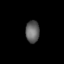
Tissue: lung
Cell type: Endothelial cells
Senescence score: 0.5454
Nuclear area (px): 296
Mean DAPI intensity: 98.98